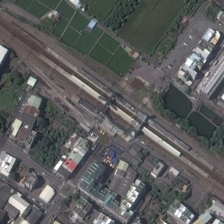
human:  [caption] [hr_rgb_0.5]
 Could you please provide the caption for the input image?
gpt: many buildings and some green trees are in two sides of a railway station .

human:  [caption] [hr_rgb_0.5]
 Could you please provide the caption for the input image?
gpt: many buildings and some green trees are in two sides of a railway station .

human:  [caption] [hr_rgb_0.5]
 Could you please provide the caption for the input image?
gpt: many buildings and some green trees are in two sides of a railway station .

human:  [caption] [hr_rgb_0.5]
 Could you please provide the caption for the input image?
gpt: many buildings and some green trees are in two sides of a railway station .

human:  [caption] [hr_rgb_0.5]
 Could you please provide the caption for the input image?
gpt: many buildings and some green trees are in two sides of a railway station .